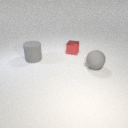
large gray rubber sphere in front of large gray rubber cylinder